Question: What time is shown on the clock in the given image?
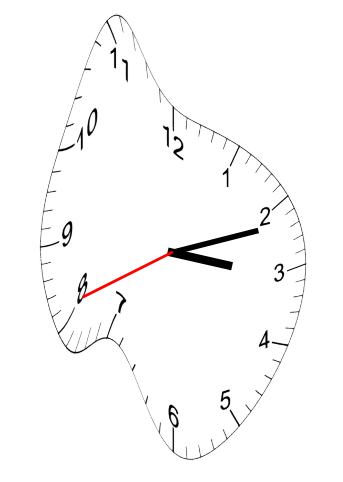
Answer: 03:11:41